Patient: sex M, age 28
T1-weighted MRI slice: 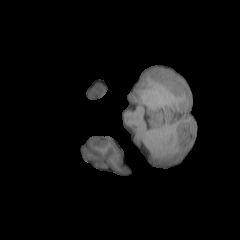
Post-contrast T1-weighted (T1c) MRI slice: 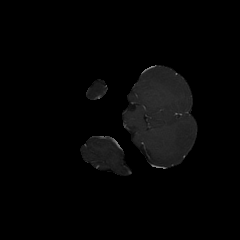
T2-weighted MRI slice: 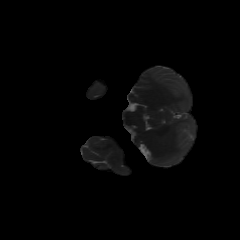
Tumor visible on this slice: no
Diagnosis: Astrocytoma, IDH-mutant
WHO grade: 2